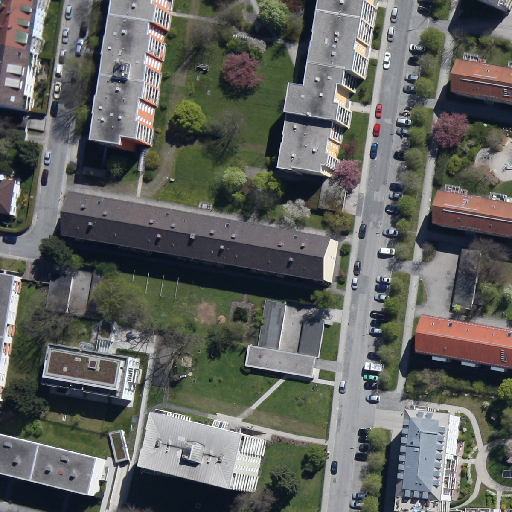
Referring expression: sidewalk along with tree